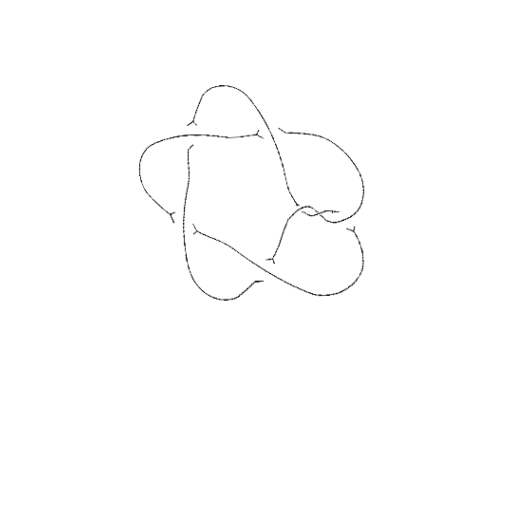
Crossing number: 7